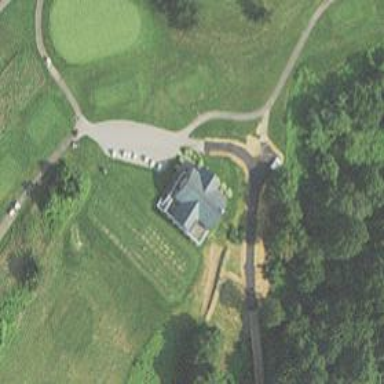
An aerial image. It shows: Clubhouse for golf.